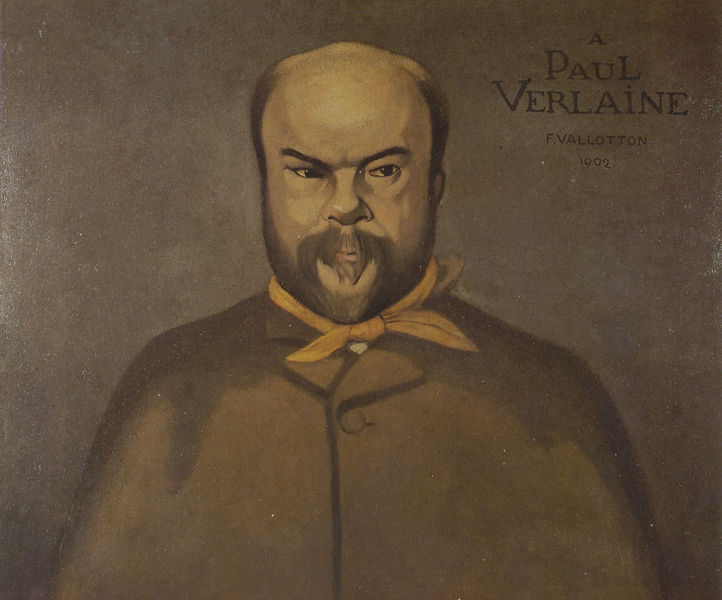
Titel: Dekoratives Porträt von Verlaine
Künstler: Félix Vallotton
Standort: Zürich.
Institution: Sammlung Dr. Walter Feilchenfeldt
Schlagwörter: dunkel, gemälde, haut, kopf, mann, schatten, umhang, weiß, gelb, ocker, braun, grau, haar, licht, mund, nase, ohr, orange, schwarz, stirn, blick, schal, tuch, beige, schleife, alt, anzug, bart, jacke, schnurrbart, wand, augen, böse, falten, gesicht, knoten, kragen, vollbart, bildnis, portrait, porträt, signatur, öl, auge, haare, mantel, realismus, augenbrauen, en face, front, frontal, knopf, lippen, japan, schrift, vallotton, wangen, düster, valotton, französisch, schnurbart, ernst, streng, affiche, artiste, barbe, bouche, bouton, brauen, brillant, brun, button, büste, calvitie, chauve, datum, face, felix vallotton, felix valotton, finster, foulard, france, frontale, glanz, glatze, grimmig, gris, halstuch, homme, jaune, konservativ, manteau, marron, mechant, moustache, neutre, nez, noeud, oreille, paul, paul verlaine, poete, pupillen, redingote, rides, schlitzaugen, serieux, severe, sourcils, symbolisme, valloton, valotton felix, valtton, verlaine, vert, wütend, yeux, zahlen, ziffern, allein, augenbraue, jahreszahl, schnauzbart, name, asien, caricature, noir, widmung, beschriftung, haarkranz, mürrisch, halbglatze, braue, frontalansicht, braum, zugeknöpft, sombre, halsbinde, skeptisch, braune, gravure, ombre, cheveux, peinture, portait, bräunlich, illustration, signature, dessin, protrait, pellerine, cape, male, buste, visage, chinese, asiate, veste, baudelaire, lithographie, asiat, fond, moche, udssr, regard, uni, blicl, épaule, gelbes tuch, date, dédicace, 1909, 1902, gelbes halstuch, mantel knopf, verlaihn, verlain, eierkopf, texzt, soutzbart, gaar, augenbrauhen, crane, menton, ape, komunistisch, r, a, tons, enerve, valentine, vallotoon, gemaeolde, félix, docs, glatzw